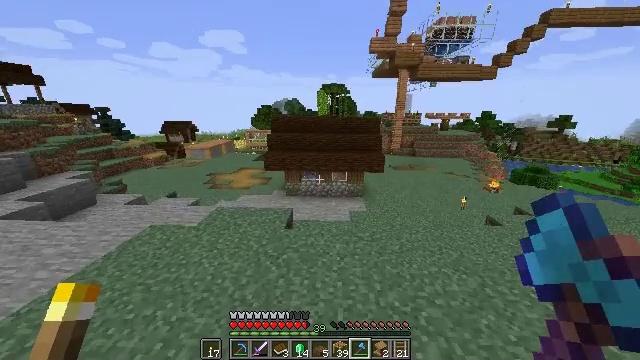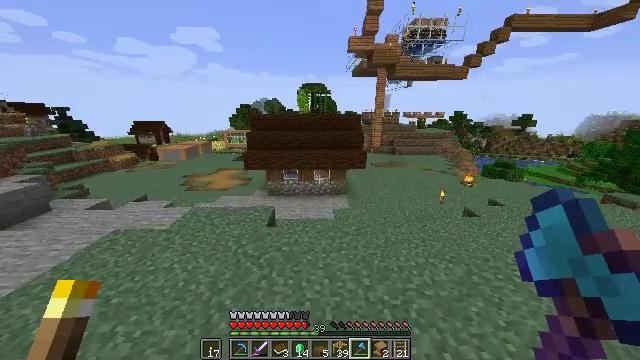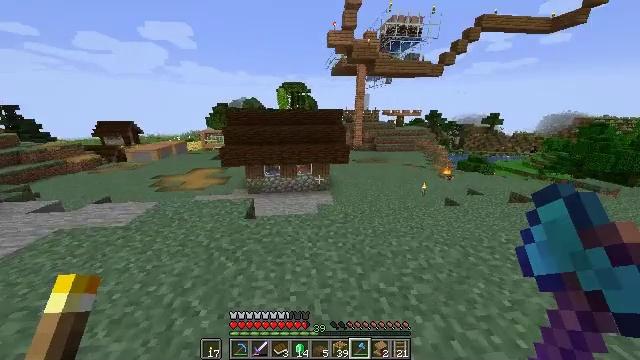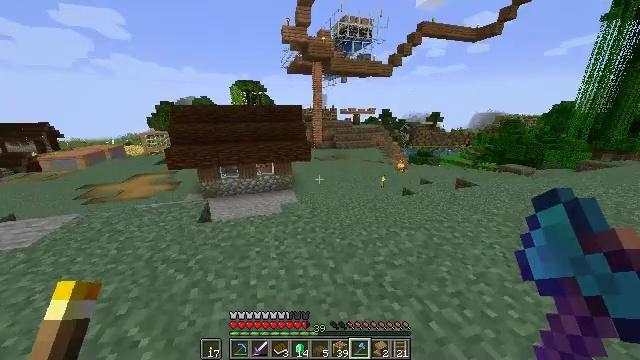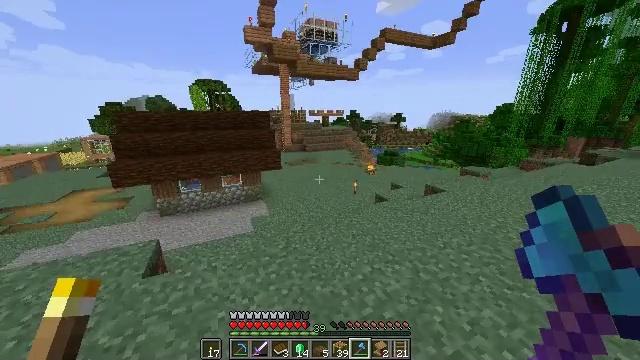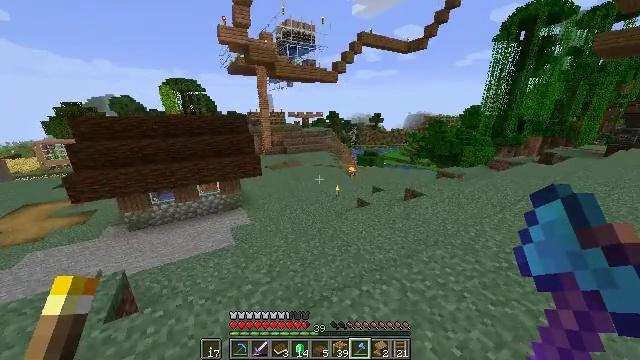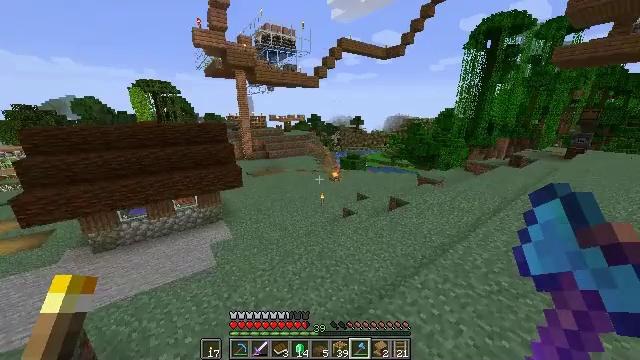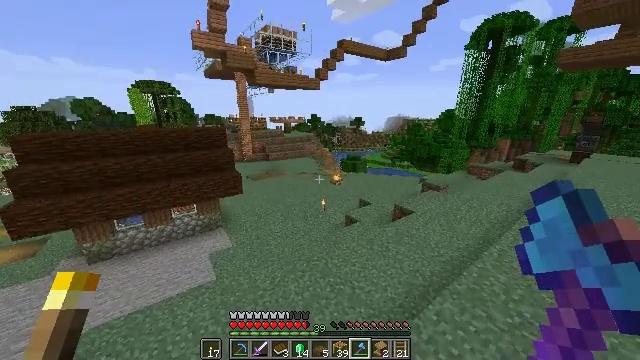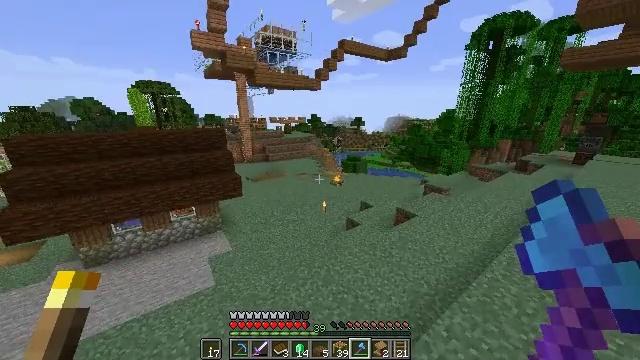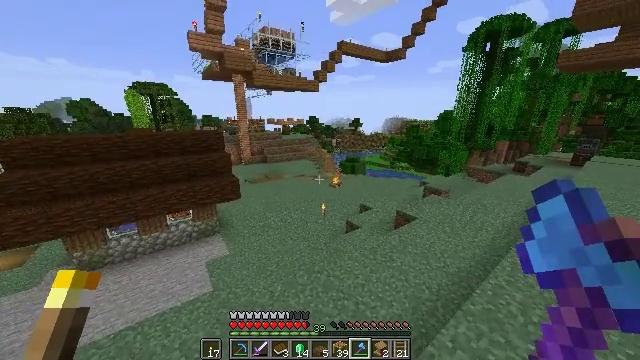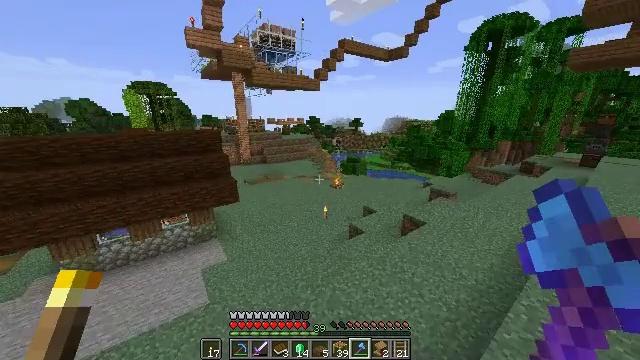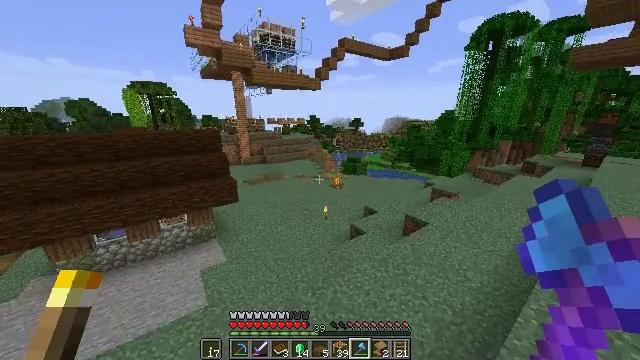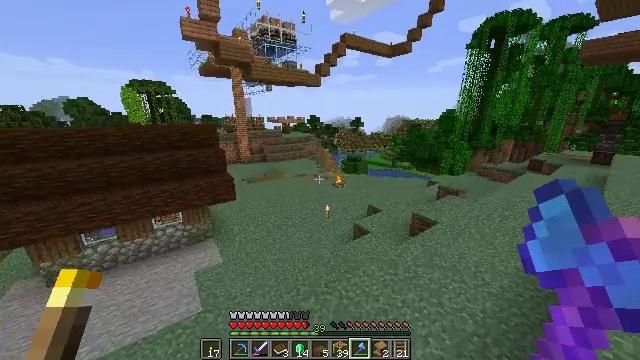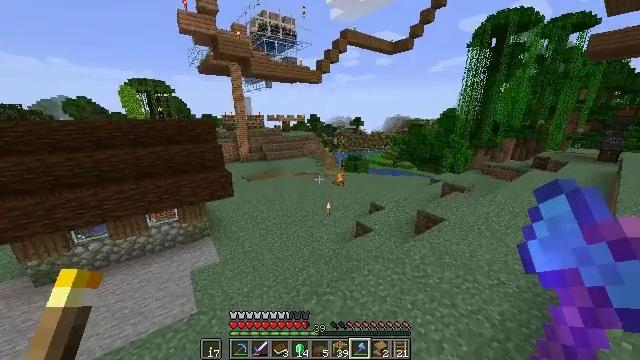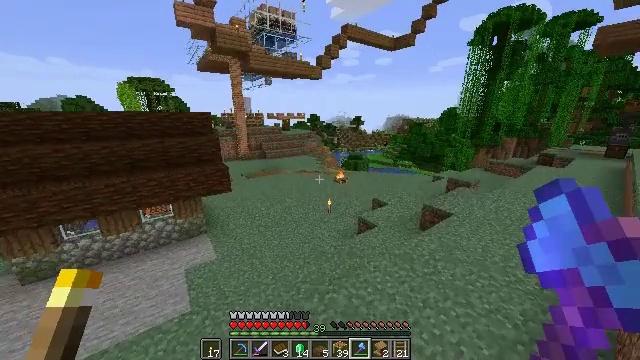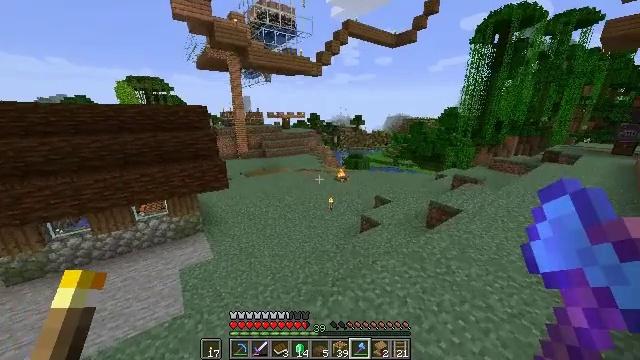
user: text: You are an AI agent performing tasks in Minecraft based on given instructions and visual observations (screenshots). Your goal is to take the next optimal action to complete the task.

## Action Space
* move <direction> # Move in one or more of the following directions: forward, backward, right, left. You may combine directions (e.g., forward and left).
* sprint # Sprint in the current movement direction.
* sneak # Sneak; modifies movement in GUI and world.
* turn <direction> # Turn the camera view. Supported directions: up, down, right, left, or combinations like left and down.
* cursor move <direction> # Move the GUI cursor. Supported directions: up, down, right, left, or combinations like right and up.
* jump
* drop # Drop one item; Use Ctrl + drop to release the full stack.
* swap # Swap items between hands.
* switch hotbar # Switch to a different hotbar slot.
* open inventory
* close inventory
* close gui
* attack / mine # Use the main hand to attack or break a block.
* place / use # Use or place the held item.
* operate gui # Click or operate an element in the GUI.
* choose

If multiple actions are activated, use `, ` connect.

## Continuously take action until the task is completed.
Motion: motion action
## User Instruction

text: Reclaim the spruce slab for later use.
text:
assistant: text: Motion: move forward, turn right, jump
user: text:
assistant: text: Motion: move forward, turn right, jump
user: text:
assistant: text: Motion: move forward, turn right, jump
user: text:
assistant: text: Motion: move forward, turn right, jump
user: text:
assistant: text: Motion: move forward, turn right, jump
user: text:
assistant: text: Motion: move forward, turn right, jump
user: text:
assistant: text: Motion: move forward, jump
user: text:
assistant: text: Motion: move forward, jump
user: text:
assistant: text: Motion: move forward, jump
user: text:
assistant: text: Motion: move forward, sprint, jump
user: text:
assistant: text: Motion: move forward, sprint, jump
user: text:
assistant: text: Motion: move forward, sprint, jump
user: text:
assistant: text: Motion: move forward, jump
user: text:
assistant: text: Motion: move forward, jump
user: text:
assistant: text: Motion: move forward, jump
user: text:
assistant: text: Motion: move forward, jump
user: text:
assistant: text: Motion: move forward, sprint, jump
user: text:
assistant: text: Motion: move forward, sprint, jump
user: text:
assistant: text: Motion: move forward, sprint, jump
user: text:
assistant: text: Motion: move forward, sprint, jump
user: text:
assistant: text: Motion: move forward, jump
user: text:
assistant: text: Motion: move forward, turn left, jump
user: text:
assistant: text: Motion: move forward, turn left, jump
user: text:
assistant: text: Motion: move forward, turn left, jump
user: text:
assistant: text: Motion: move forward, turn left and up, jump
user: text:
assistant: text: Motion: move forward, turn left and up, jump
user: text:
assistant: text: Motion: move forward, turn left and up, jump
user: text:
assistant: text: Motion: move forward, turn left and up, jump
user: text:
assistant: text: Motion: move forward, sprint, turn left and up, jump
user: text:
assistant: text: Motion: move forward, sprint, jump